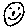
Label: smiley face